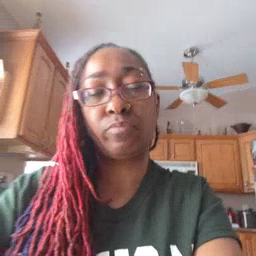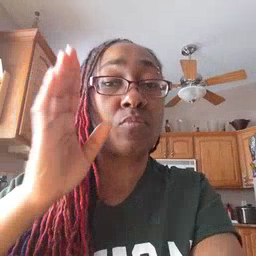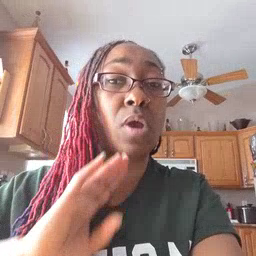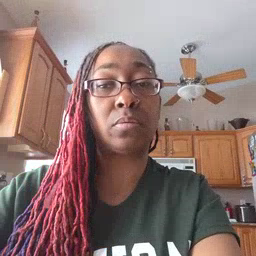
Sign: brown